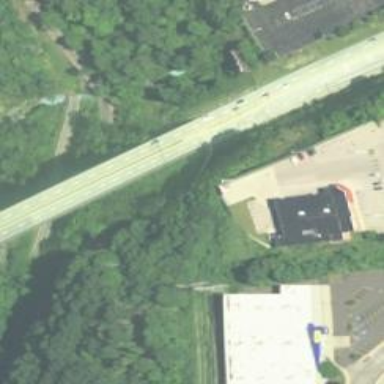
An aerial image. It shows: Trunk highway bridge.